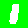
Digit: 1